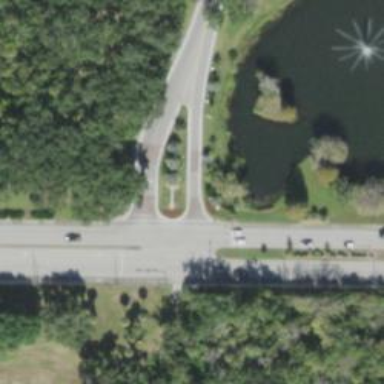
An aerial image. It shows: Tertiary road.